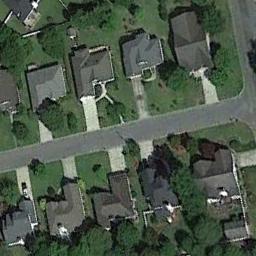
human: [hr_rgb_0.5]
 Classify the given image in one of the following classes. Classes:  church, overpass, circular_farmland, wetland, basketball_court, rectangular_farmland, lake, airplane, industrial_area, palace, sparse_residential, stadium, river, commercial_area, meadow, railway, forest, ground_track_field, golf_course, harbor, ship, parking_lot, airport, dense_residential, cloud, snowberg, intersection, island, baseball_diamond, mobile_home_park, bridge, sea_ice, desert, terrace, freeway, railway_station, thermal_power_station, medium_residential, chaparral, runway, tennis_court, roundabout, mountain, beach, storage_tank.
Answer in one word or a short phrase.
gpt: medium_residential